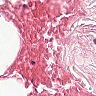
Metastatic tissue present: no